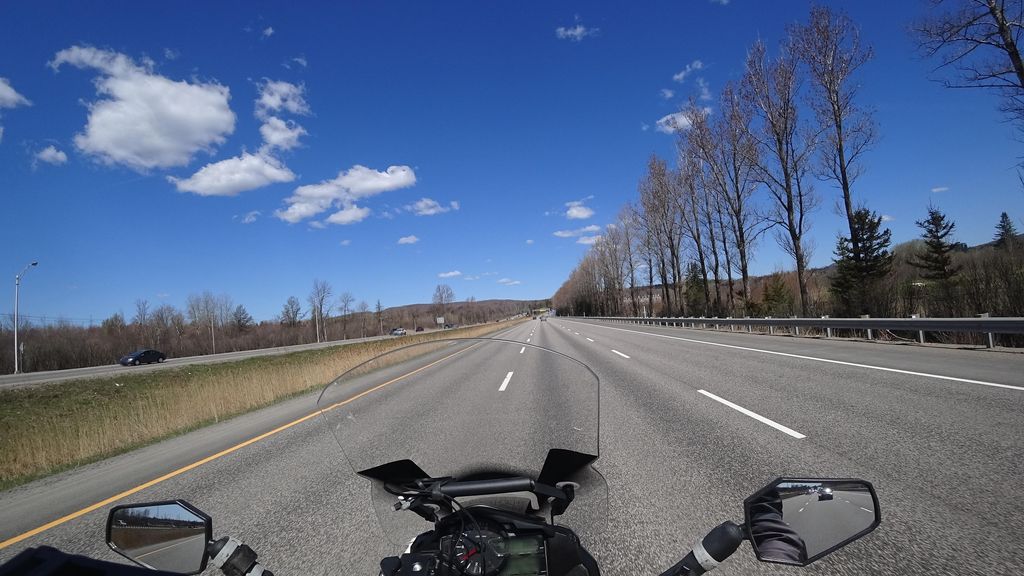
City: quebec_city